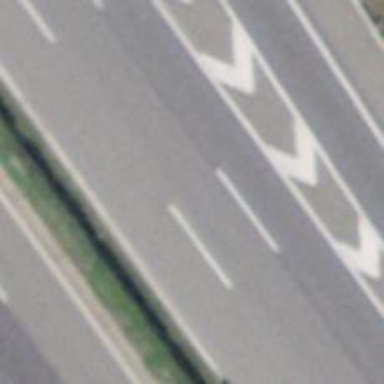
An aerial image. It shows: Asphalt motorway.